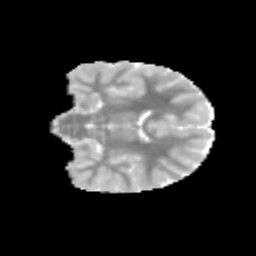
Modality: MD
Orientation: coronal
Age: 11
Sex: female
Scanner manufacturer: siemens
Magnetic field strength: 3 T
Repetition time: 3.8 s
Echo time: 0.07 s